Question: I'll try to explain this as thorough as possible. What I need to do is use 'ng-repeat' on an array of images inside of an object, which also sits inside an array. The number of objects in the main array are the number of albums that contains images that the user has created.
So, when a user clicks on the 'h1':
'''
<ul>
<li ng-repeat="album in albumsList"> <!-- albumsList in the main array -->
<a href="#/Albums/view-album">
<h1 ng-bind="album.albumName"></h1> <!-- takes you to the view-album view -->
</a>
<img src="{{album.images.imageList[0]}}"> <!-- thumbnail -->
</li>
</ul>
'''
It routes to the 'view-album' view where all the images of that album should be displayed.
Here I've hardcoded the album so that the 'ng-repeat' displays all the images of that album:
'''
<ul>
<li ng-repeat="image in albumsList[1].images.imageList">
<img src="{}">
</li>
</ul>
'''
Obviously this isn't what I want. I need to somehow match what the user clicked with the correct object's 'albumName' in the main array. How would I do this?
The array containing the information has this structure:

The 'imageList' contains all the images.
My routing:
'''
flickrApp.config(['$routeProvider', function($routeProvider) {
$routeProvider.
when('/home', {
templateUrl: 'templates/feed.php',
controller: 'flickrCtrl'
}).
when('/Albums', {
templateUrl: 'templates/albums.php',
controller: 'albumsCtrl'
}).
when('/Albums/view-album', {
templateUrl: 'templates/view-album.php',
controller: 'albumsCtrl'
}).
otherwise({
redirectTo: '/home'
});
}]);
'''
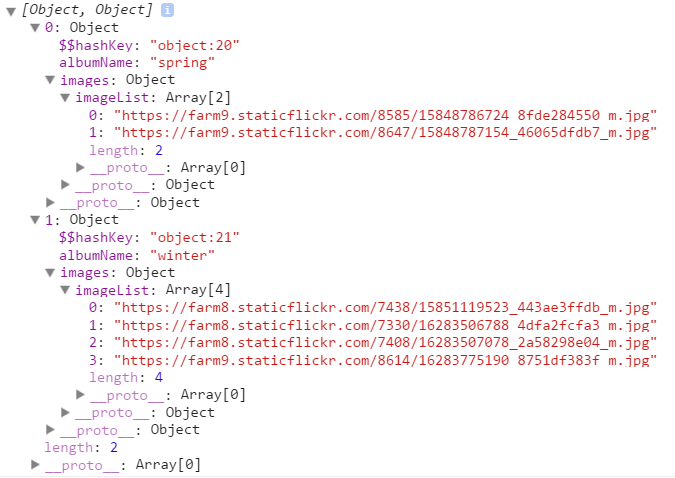
Answer: In you routing you would change the view album route to '/Albums/:albumName' and it's best to use a separate controller:
'''
.config(['$routeProvider', function($routeProvider) {
$routeProvider.
when('/home', {
templateUrl: 'templates/feed.php',
controller: 'flickrCtrl'
}).
when('/Albums', {
templateUrl: 'templates/albums.php',
controller: 'albumsCtrl'
}).
when('/Albums/:albumName', {
templateUrl: 'templates/view-album.php',
controller: 'viewAlbumsCtrl'
}).
otherwise({
redirectTo: '/home'
});
}]);
'''
Then in your view you can pass the album name like so:
'''
<a ng-href="#/Albums/{{album.albumName}}">
<h1 ng-bind="album.albumName"></h1> <!-- takes you to the view-album view -->
</a>
'''
Then to get the album name from the url use '$routeParams.albumName'. This can then be used to look up the album by the name:
'''
.controller('viewAlbumsCtrl', function($scope, $routeParams) {
$scope.albumName = $routeParams.albumName;
})
'''
<URL>